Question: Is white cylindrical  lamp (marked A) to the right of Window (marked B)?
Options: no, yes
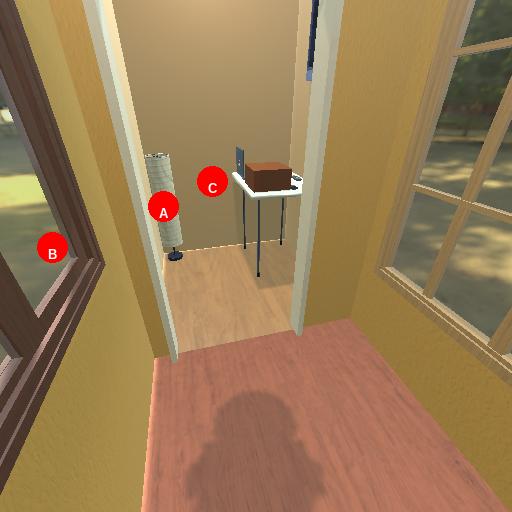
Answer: no